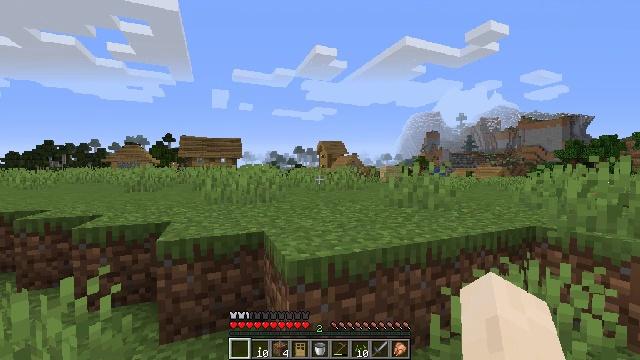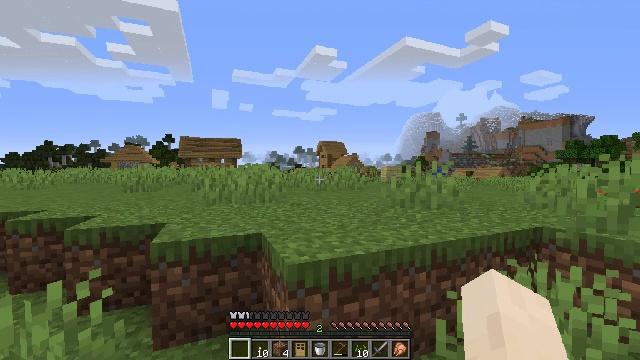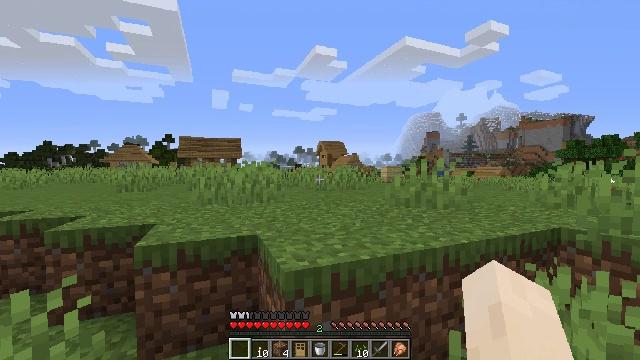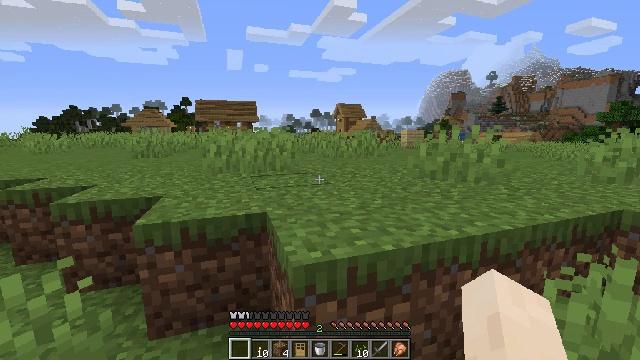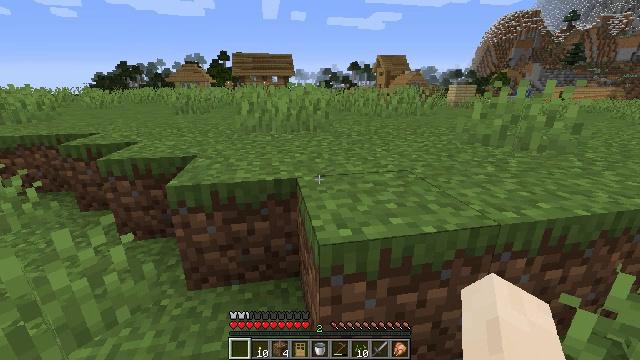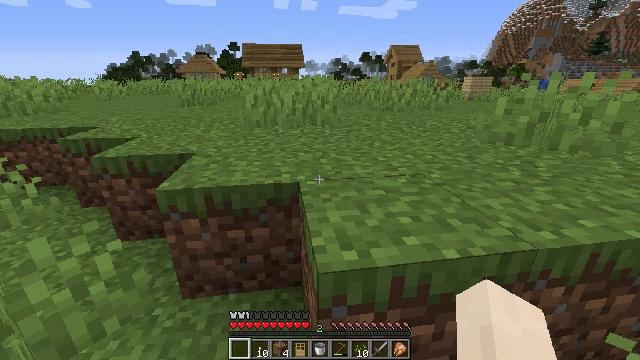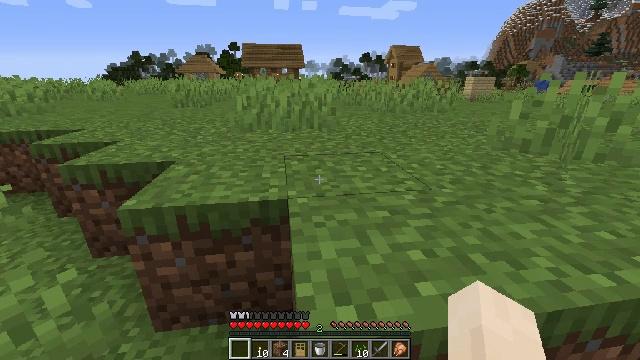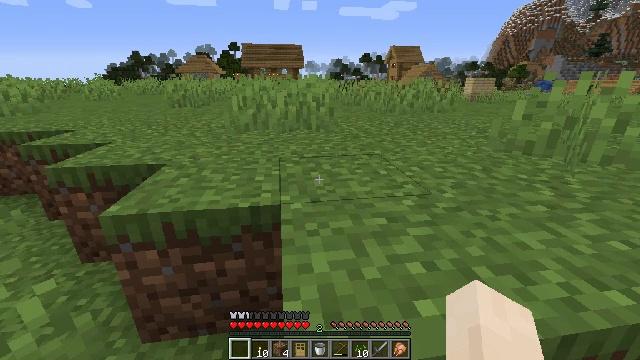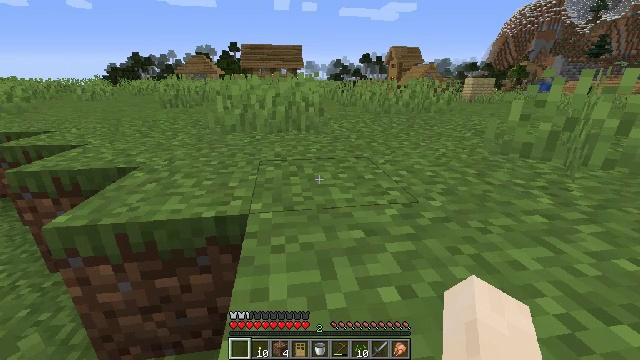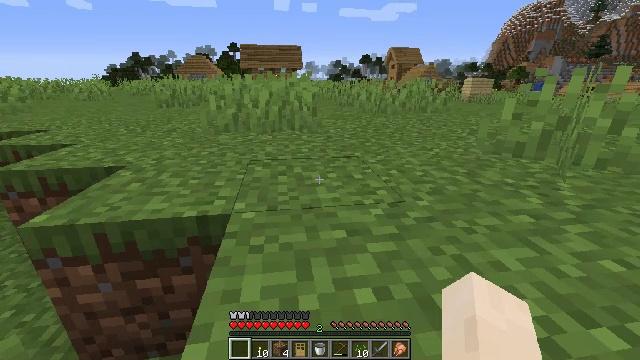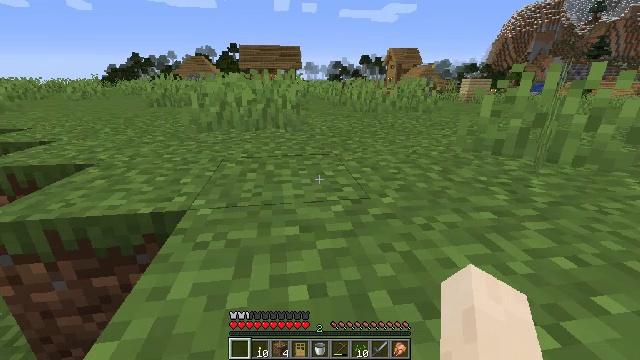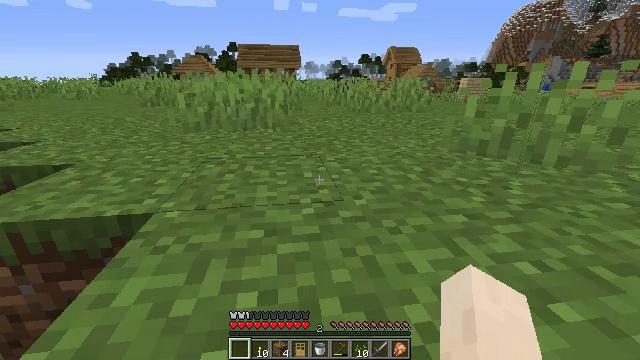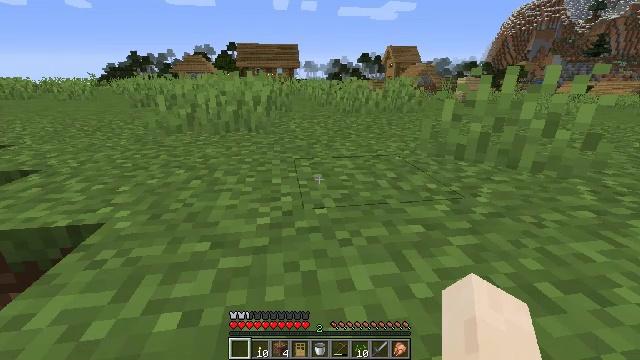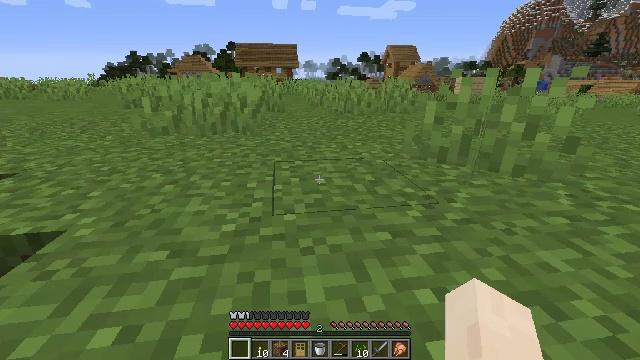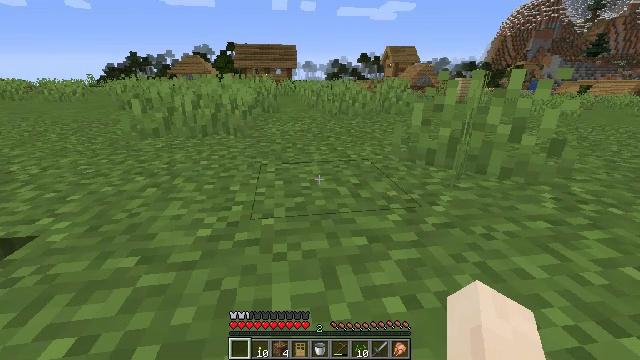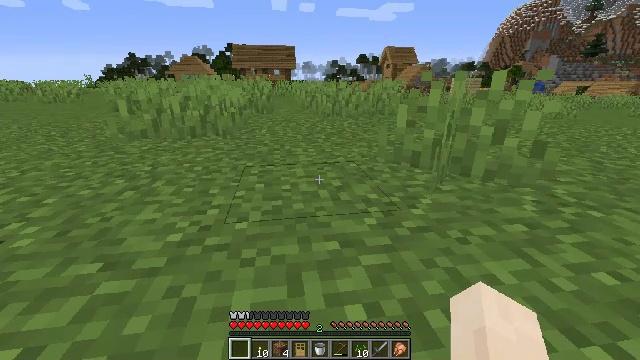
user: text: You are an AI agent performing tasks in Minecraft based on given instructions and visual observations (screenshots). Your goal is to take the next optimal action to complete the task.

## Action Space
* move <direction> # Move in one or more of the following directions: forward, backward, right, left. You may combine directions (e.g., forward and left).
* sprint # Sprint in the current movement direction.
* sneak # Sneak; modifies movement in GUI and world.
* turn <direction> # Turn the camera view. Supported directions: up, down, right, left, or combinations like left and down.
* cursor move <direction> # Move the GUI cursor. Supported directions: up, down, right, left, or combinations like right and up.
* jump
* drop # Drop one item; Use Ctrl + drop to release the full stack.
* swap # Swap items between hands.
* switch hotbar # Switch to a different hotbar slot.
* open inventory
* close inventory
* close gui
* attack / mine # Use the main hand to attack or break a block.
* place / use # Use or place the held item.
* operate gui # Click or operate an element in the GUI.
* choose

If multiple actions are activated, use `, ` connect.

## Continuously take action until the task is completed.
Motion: motion action
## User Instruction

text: Attack the oak fence gate to break it.
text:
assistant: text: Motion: move forward
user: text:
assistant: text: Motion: move forward
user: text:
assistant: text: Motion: move forward, turn left and down
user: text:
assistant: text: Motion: move forward, turn left and down
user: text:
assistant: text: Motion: move forward, turn left and down
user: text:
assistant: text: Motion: move forward
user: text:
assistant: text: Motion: move forward and move right
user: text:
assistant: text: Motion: move forward and move right
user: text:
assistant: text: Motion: move forward and move right
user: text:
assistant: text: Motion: move forward and move right
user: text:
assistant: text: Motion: move forward and move right
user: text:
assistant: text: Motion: move forward and move right
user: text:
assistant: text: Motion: move forward and move right
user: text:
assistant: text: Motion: move forward and move right
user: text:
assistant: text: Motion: move forward and move right
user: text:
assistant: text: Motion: move forward and move right, jump
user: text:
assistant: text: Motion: move forward and move right, jump
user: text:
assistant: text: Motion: move forward and move left, jump
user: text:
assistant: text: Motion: move forward and move left, jump
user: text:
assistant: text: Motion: move forward and move left, jump
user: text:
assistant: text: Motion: move forward and move left, jump
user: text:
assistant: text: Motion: move forward and move left, jump
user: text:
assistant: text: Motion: move forward and move left, jump
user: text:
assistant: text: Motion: move forward, jump
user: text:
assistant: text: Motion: move forward, jump
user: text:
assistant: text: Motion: move forward, jump
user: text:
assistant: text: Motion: move forward, jump
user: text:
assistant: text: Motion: move forward, jump
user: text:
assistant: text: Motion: move forward
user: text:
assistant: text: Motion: move forward